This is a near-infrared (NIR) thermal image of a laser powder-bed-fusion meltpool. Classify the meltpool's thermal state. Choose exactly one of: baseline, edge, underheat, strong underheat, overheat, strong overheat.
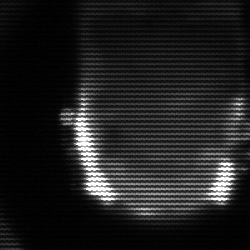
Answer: baseline